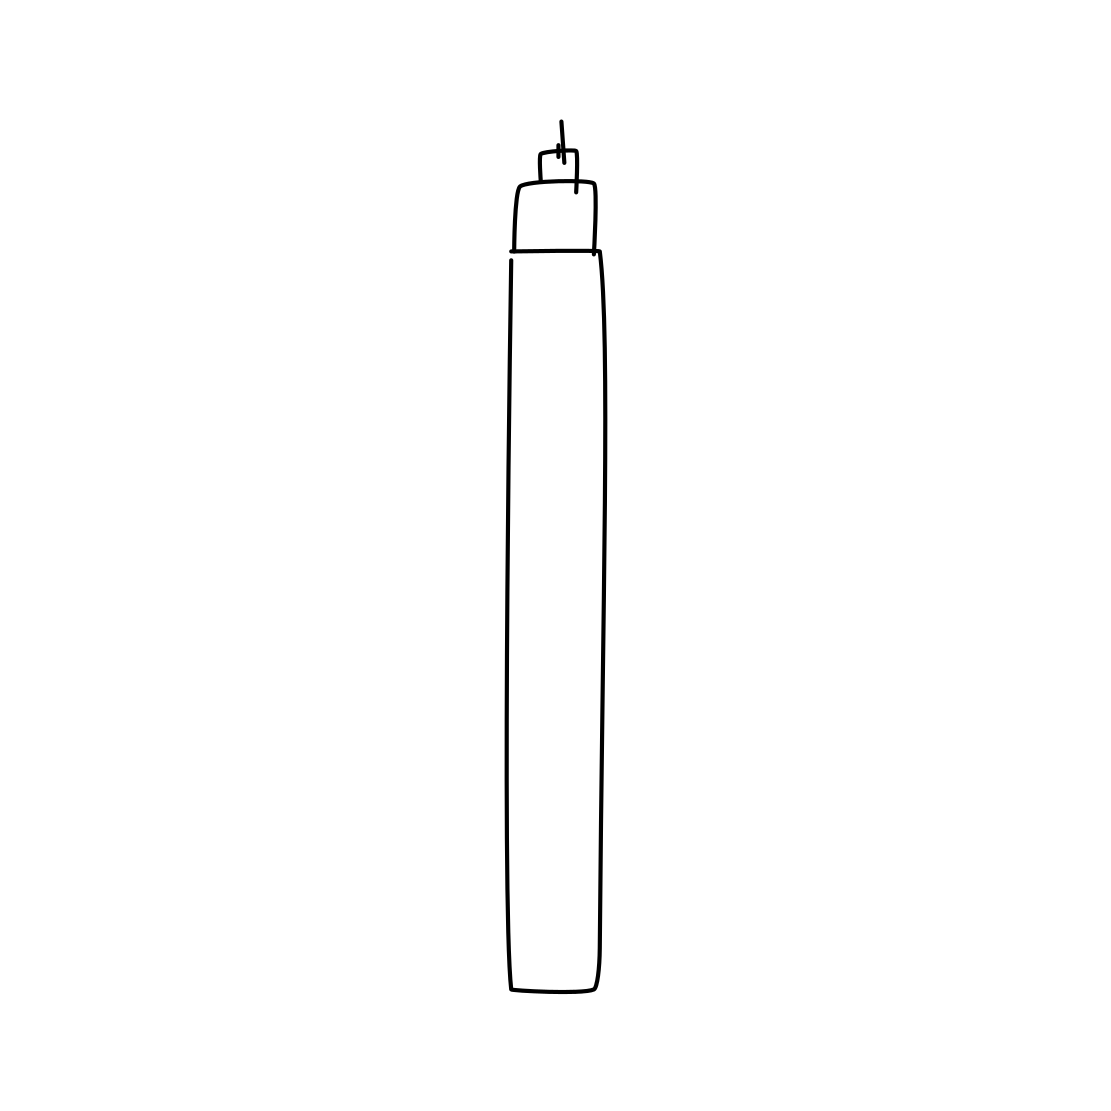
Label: pen